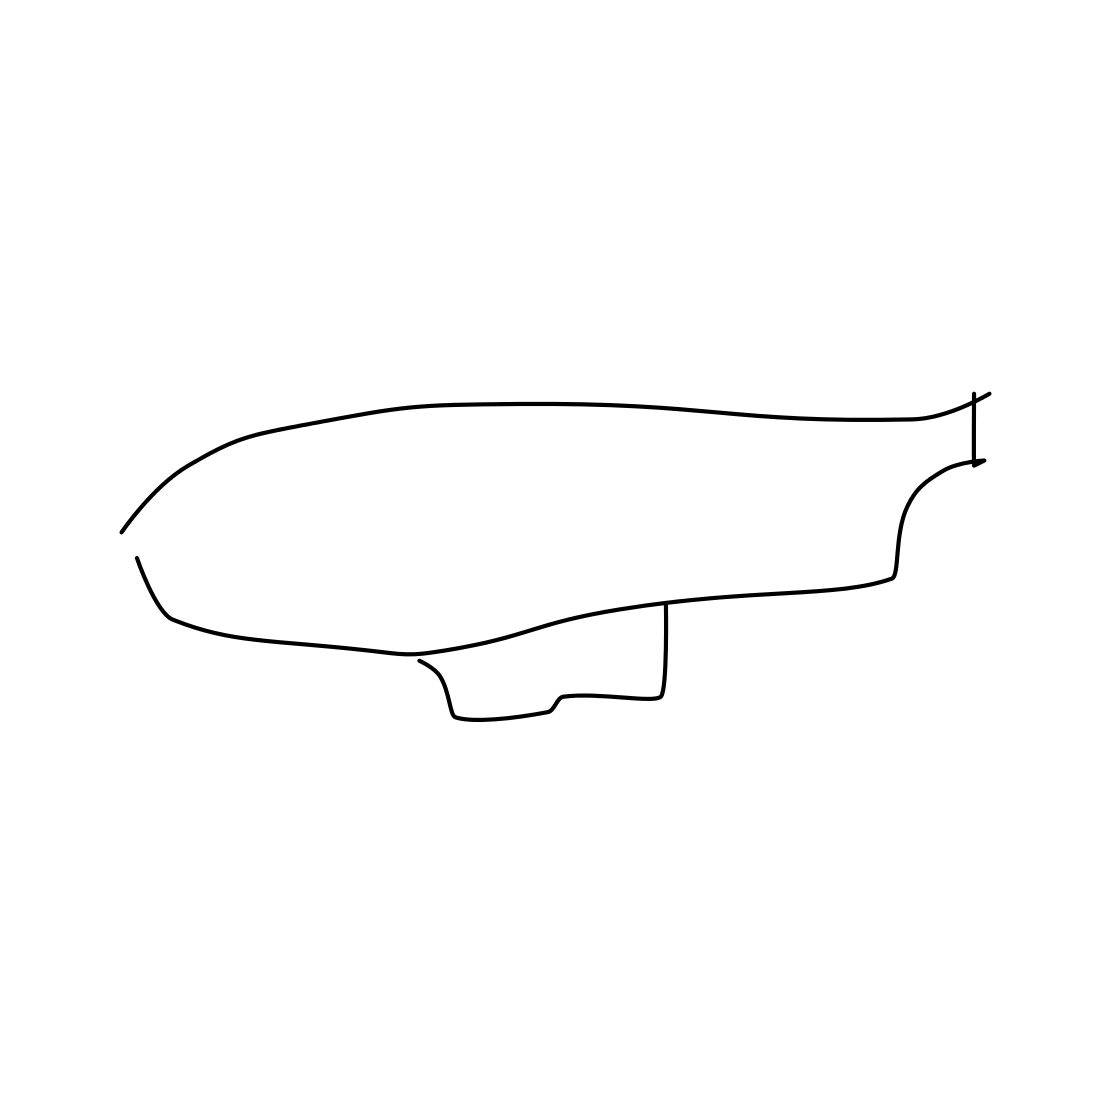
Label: blimp